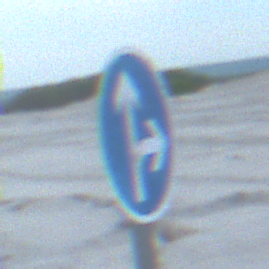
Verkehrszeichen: VorgeschriebeneFahrtrichtungGeradeausOderRechts
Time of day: SunriseSunset
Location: Outdoor (Beach)
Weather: PartlyCloudy
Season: NotSpecified
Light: Natural